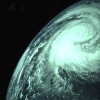
Label: cloud